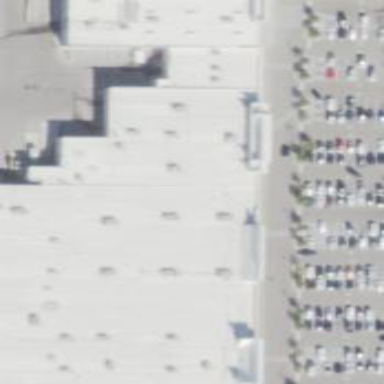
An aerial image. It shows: Mall building.